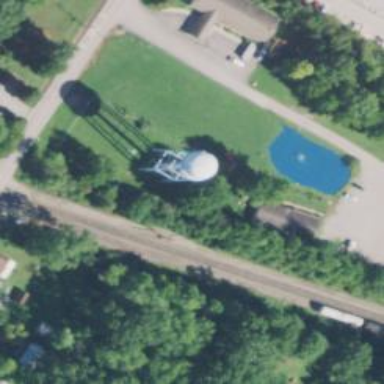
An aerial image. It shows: Water tower that is man-made.